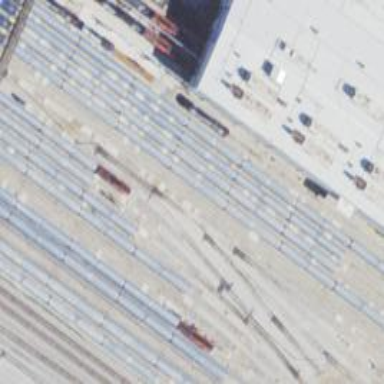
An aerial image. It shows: Railway yard used for servicing trains.